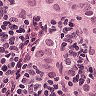
Metastatic tissue present: yes